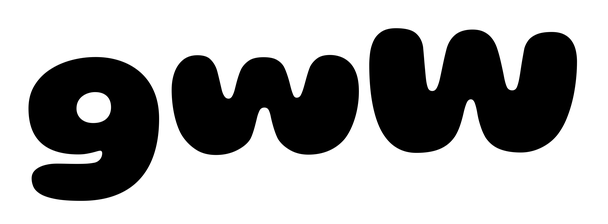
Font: Gluten_ExtraBold